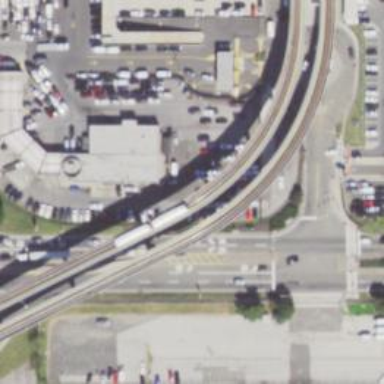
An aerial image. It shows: Bridge used by the electrified light rail system.